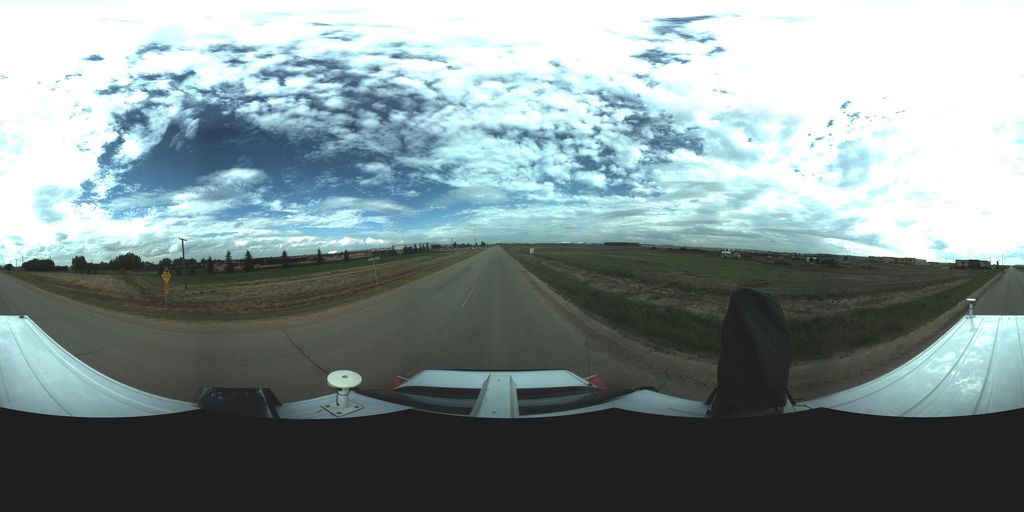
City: saskatoon